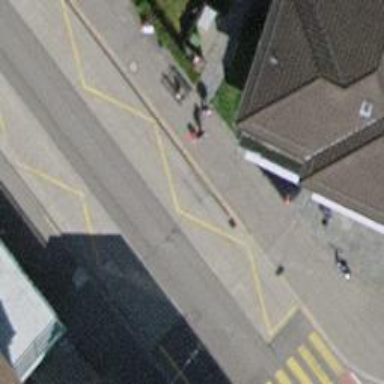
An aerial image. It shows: Bus stop for trolleybuses with designated stop position for public transport.